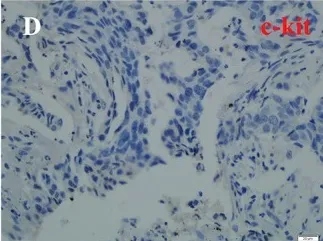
Immunohistochemical staining of VEGFR-1, VEGFR-2, PDGFR, and c-kit. While c-kit. Was negative.
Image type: pathology (immunostaining)